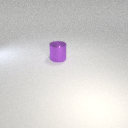
large purple metal cylinder